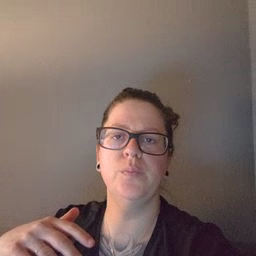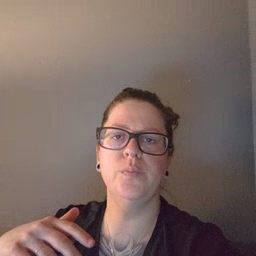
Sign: snow